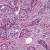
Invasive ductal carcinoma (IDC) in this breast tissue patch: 1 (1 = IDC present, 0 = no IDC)